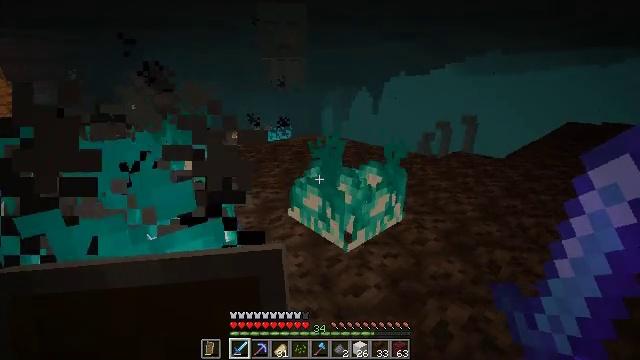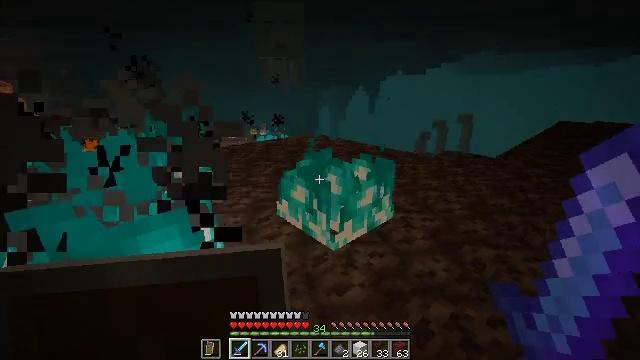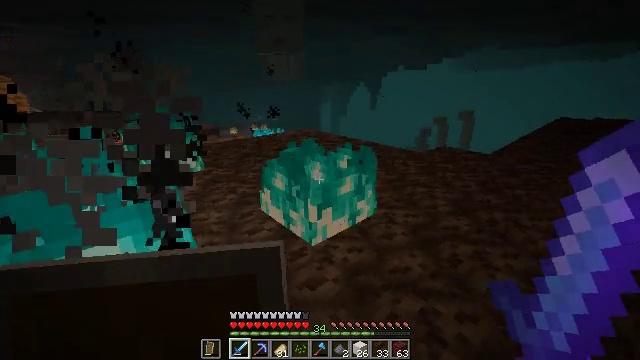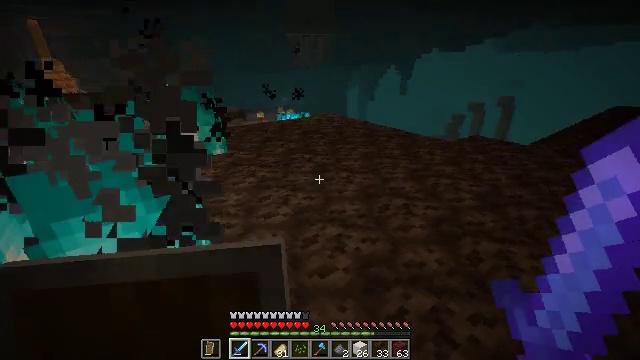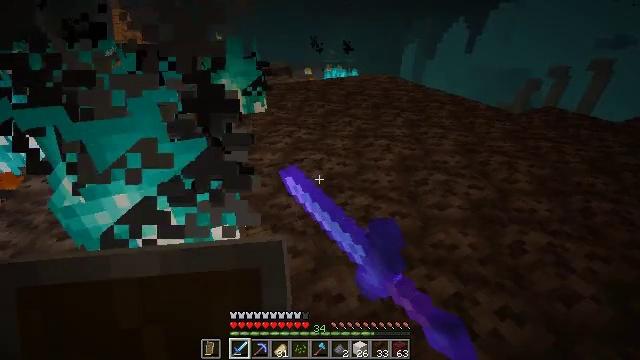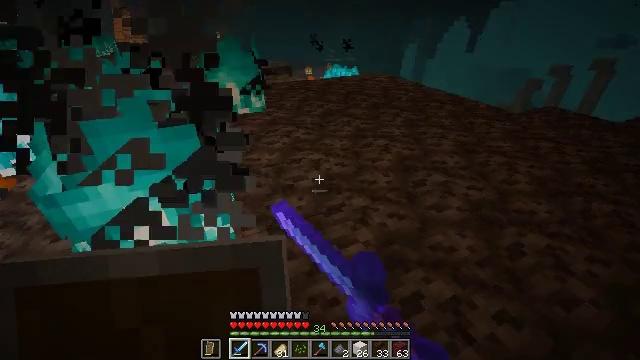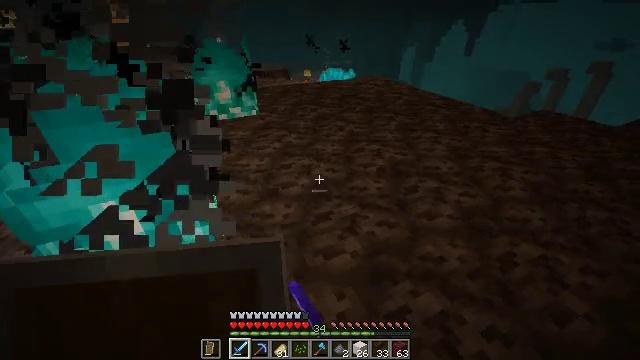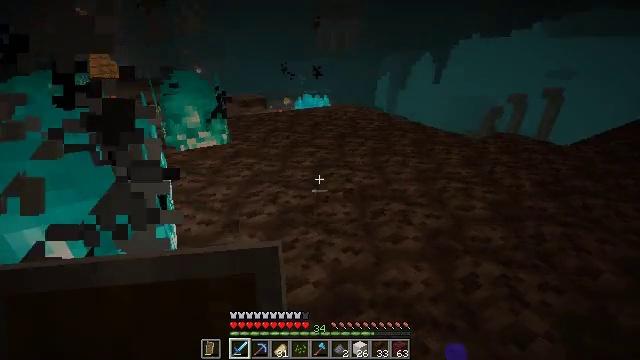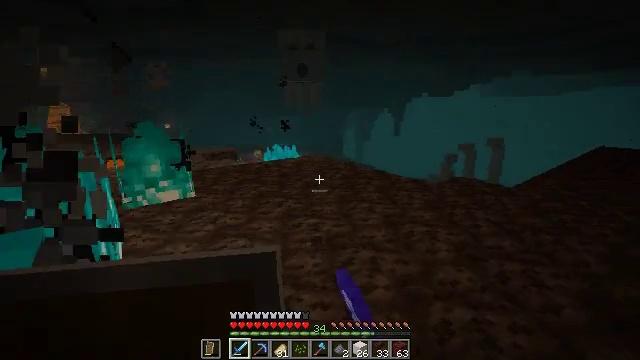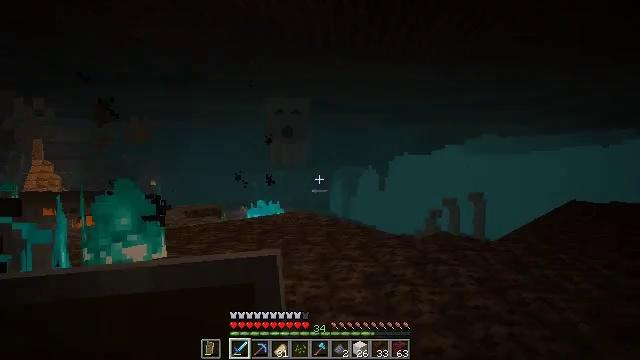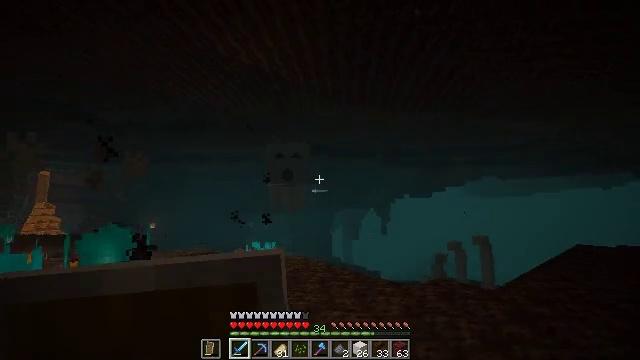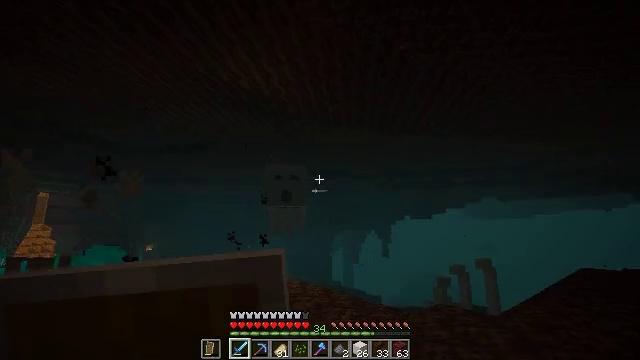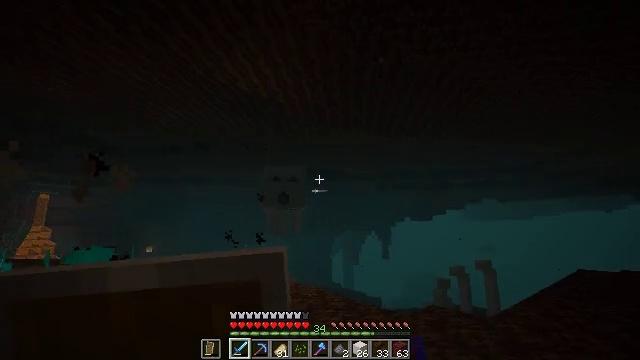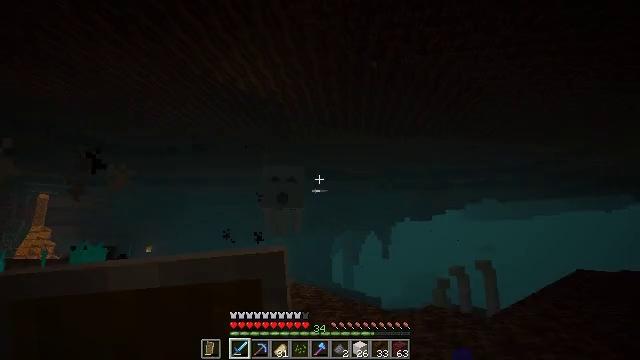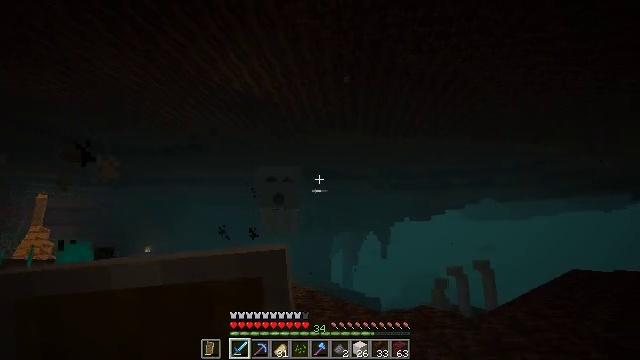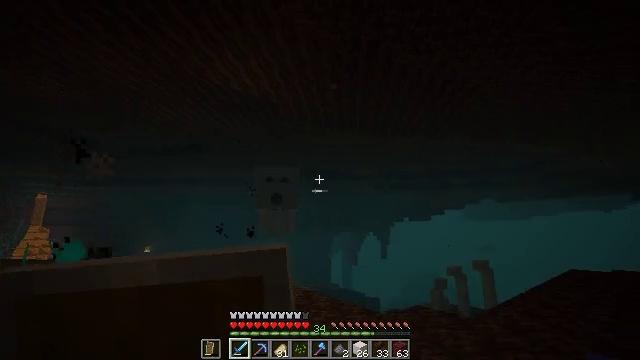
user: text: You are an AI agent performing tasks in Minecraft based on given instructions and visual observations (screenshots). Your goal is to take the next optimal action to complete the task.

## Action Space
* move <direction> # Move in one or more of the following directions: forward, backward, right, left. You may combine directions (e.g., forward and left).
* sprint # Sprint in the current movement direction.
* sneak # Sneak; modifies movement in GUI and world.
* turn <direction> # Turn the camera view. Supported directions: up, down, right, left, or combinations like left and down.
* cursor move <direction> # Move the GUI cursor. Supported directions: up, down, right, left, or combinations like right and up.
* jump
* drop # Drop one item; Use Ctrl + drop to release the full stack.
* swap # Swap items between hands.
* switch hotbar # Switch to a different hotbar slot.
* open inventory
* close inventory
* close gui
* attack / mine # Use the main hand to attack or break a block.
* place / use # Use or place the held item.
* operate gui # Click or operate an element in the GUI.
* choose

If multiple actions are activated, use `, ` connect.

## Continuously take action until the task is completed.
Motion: motion action
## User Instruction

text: Extinguish the soul fire.
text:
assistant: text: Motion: move right
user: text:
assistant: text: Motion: move right
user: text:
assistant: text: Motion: move forward and move right, turn left and down, attack / mine
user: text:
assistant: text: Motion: move forward and move right, turn left and down, attack / mine
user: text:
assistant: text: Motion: move forward and move right
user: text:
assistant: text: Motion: move right, attack / mine
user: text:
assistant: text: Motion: move right, turn right and up, attack / mine
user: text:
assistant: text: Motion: move right, turn right and up
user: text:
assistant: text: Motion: move right, turn right and up
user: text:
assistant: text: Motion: move right, turn up
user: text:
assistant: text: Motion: move right, turn up
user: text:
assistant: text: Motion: move right
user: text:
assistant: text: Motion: move right
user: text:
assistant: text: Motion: move right
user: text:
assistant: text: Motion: move right
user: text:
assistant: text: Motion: move right
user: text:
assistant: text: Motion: move right
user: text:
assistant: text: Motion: move right, turn left
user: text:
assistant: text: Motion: move left, turn left
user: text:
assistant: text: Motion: move left
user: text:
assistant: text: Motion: move left, turn down
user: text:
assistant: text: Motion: move forward and move left
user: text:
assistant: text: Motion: move forward and move left
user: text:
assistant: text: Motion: move forward and move left
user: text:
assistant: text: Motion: move forward and move left
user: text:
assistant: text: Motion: move forward and move left
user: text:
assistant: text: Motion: move forward and move right
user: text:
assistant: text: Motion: move forward and move right
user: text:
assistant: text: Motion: move forward and move right
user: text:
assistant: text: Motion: move forward